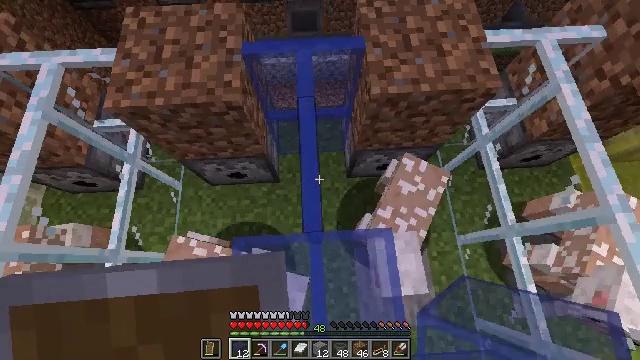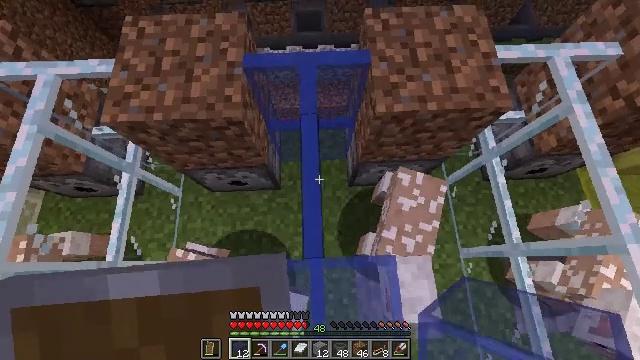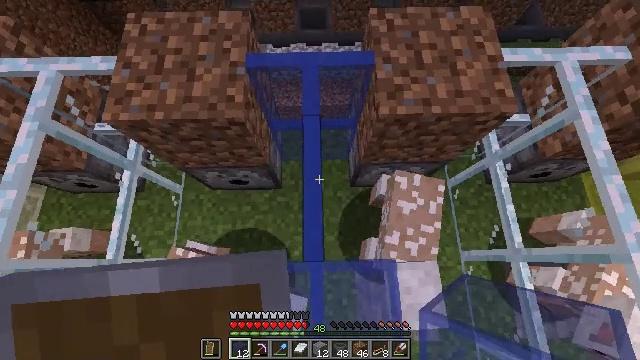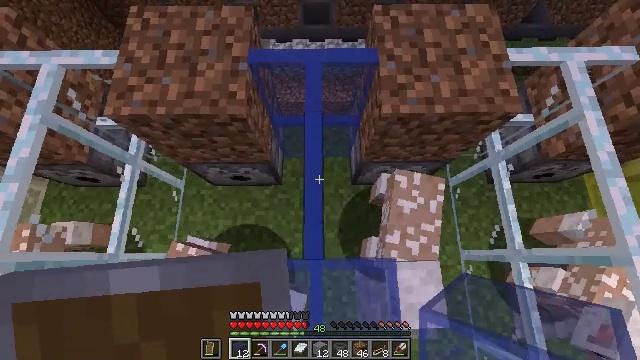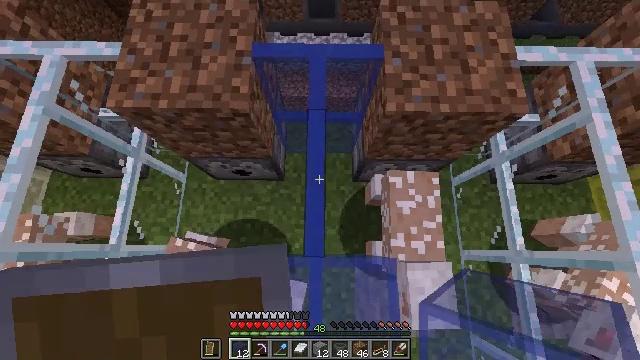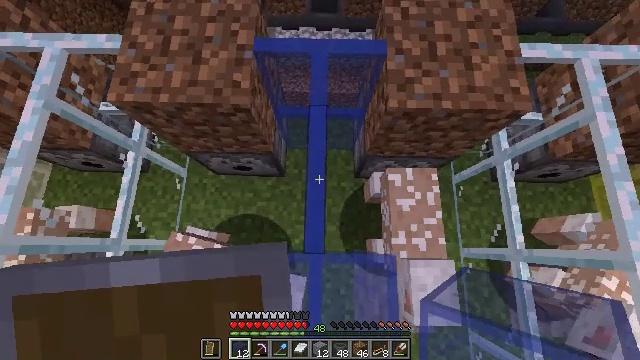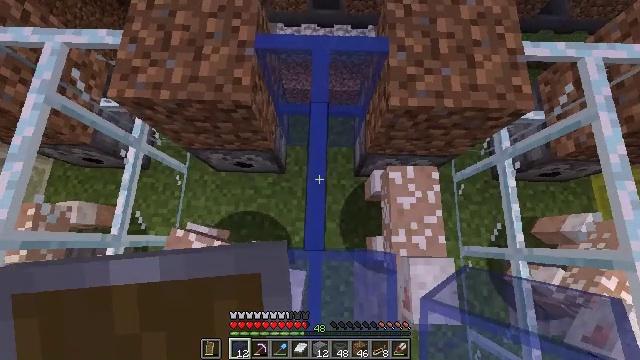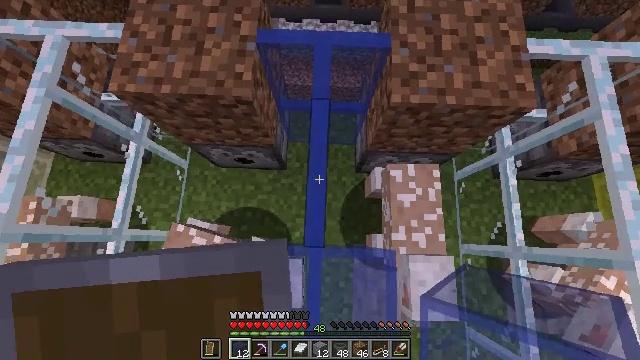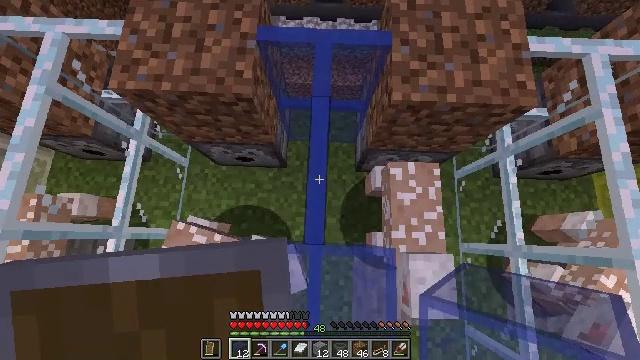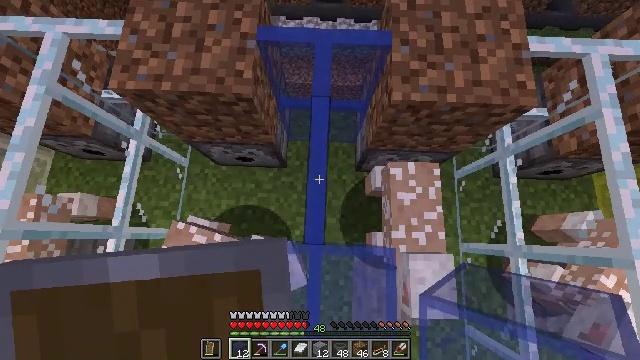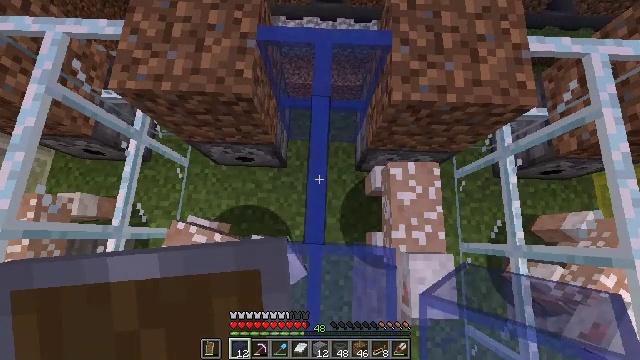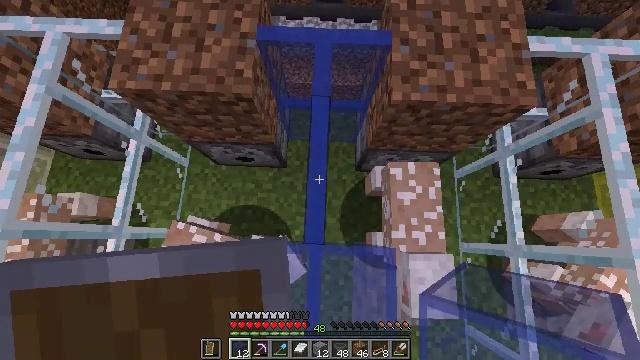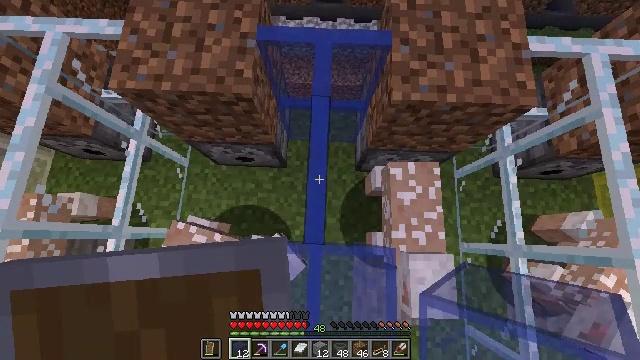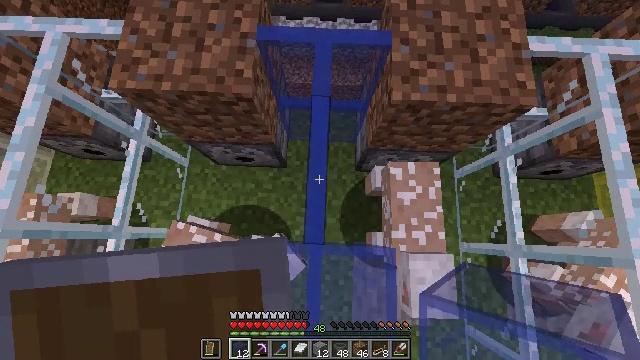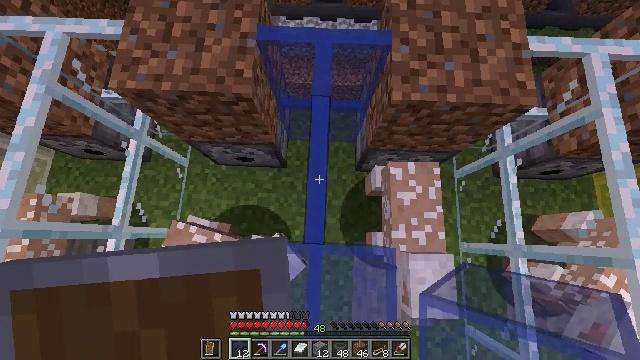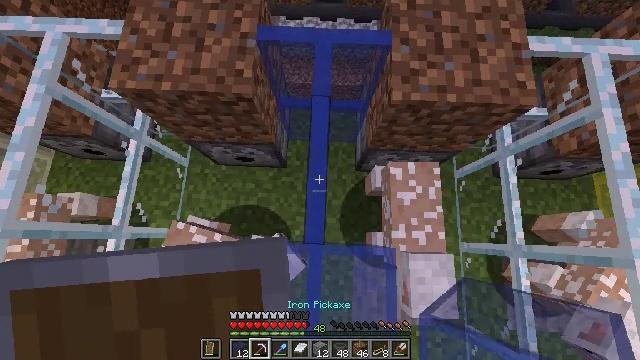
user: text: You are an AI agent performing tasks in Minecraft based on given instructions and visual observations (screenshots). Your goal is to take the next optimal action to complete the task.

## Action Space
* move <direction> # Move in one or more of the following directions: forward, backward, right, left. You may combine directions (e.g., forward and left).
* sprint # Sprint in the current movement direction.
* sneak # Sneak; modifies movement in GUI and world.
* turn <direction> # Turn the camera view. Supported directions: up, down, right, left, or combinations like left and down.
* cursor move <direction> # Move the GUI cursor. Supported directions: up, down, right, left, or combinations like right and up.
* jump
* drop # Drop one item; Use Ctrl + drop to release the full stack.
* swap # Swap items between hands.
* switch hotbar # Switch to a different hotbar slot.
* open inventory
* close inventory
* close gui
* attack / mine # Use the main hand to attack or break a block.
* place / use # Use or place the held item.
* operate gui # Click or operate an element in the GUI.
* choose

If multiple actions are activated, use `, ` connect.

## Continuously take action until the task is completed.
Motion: motion action
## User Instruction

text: Gather blue stained glass pane from a structure.
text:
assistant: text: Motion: turn left
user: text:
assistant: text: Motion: turn left
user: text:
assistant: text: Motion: no_op
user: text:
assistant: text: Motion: turn left and down
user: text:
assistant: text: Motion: no_op
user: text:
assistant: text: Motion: no_op
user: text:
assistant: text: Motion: no_op
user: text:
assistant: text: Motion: no_op
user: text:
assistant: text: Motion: no_op
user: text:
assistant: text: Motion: no_op
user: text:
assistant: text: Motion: no_op
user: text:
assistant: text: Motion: no_op
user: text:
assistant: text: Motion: no_op
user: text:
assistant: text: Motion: no_op
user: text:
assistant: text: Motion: no_op
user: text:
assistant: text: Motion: no_op
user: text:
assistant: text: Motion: no_op
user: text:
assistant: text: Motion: no_op
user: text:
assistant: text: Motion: no_op
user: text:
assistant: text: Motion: no_op
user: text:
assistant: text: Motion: attack / mine
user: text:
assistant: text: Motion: attack / mine
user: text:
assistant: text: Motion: attack / mine
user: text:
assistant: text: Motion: attack / mine
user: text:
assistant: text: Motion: attack / mine
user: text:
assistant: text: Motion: attack / mine
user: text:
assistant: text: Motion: attack / mine
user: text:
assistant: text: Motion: attack / mine
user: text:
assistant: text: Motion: attack / mine
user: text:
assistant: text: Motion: attack / mine